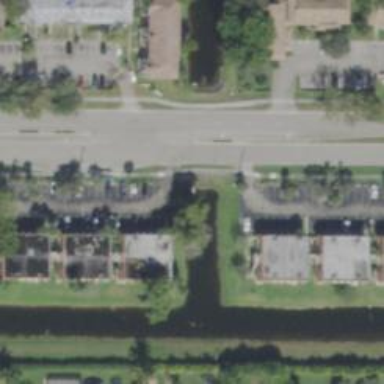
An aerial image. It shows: Canal.